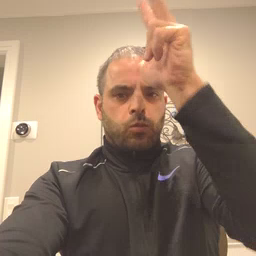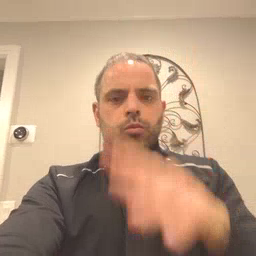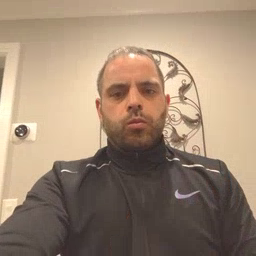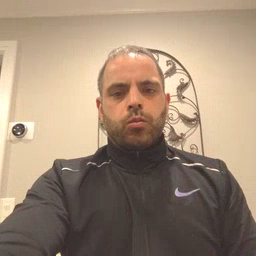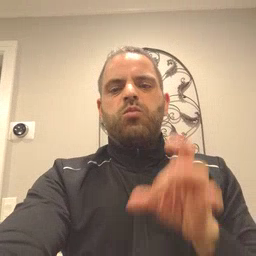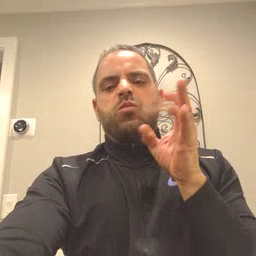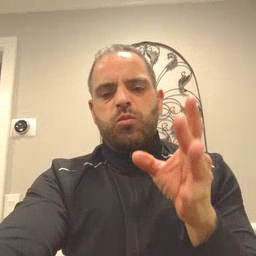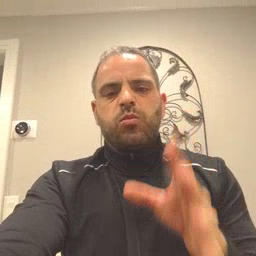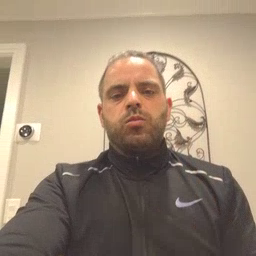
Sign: hate